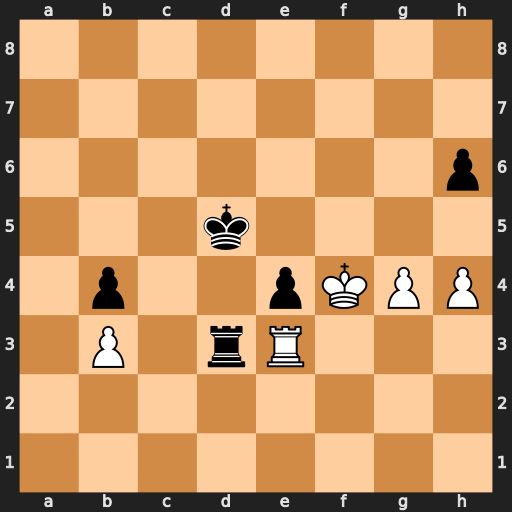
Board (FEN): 8/8/7p/3k4/1p2pKPP/1P1rR3/8/8
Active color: w
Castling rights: -
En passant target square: -
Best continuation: Rxd3+ exd3 Ke3